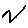
Label: zigzag